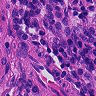
Metastatic tissue present: yes